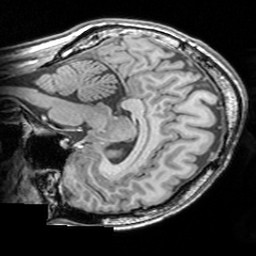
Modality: T1w
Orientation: sagittal
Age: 27
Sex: female
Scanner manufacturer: siemens
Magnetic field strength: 3 T
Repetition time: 1.63 s
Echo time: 0.00311 s